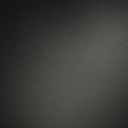
Screen state: off